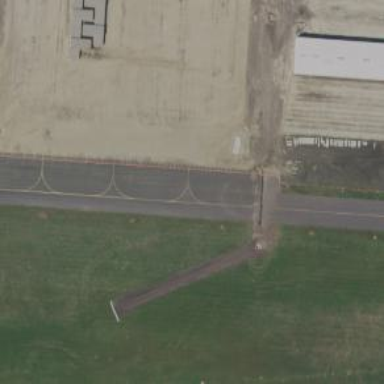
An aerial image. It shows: Image of taxiway at airport.